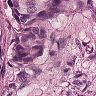
Metastatic tissue present: yes